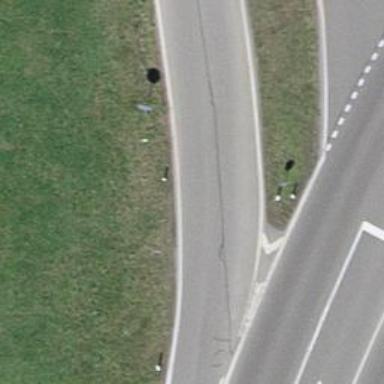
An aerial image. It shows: Road with "give way" sign.